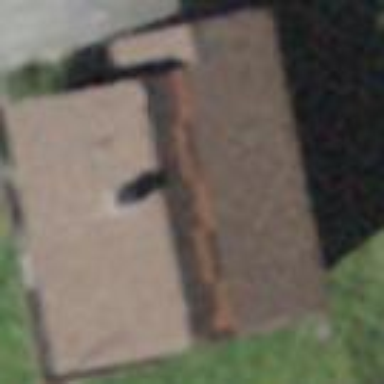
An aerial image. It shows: Building with tile roof.